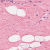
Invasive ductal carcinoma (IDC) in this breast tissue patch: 0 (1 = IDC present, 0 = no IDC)